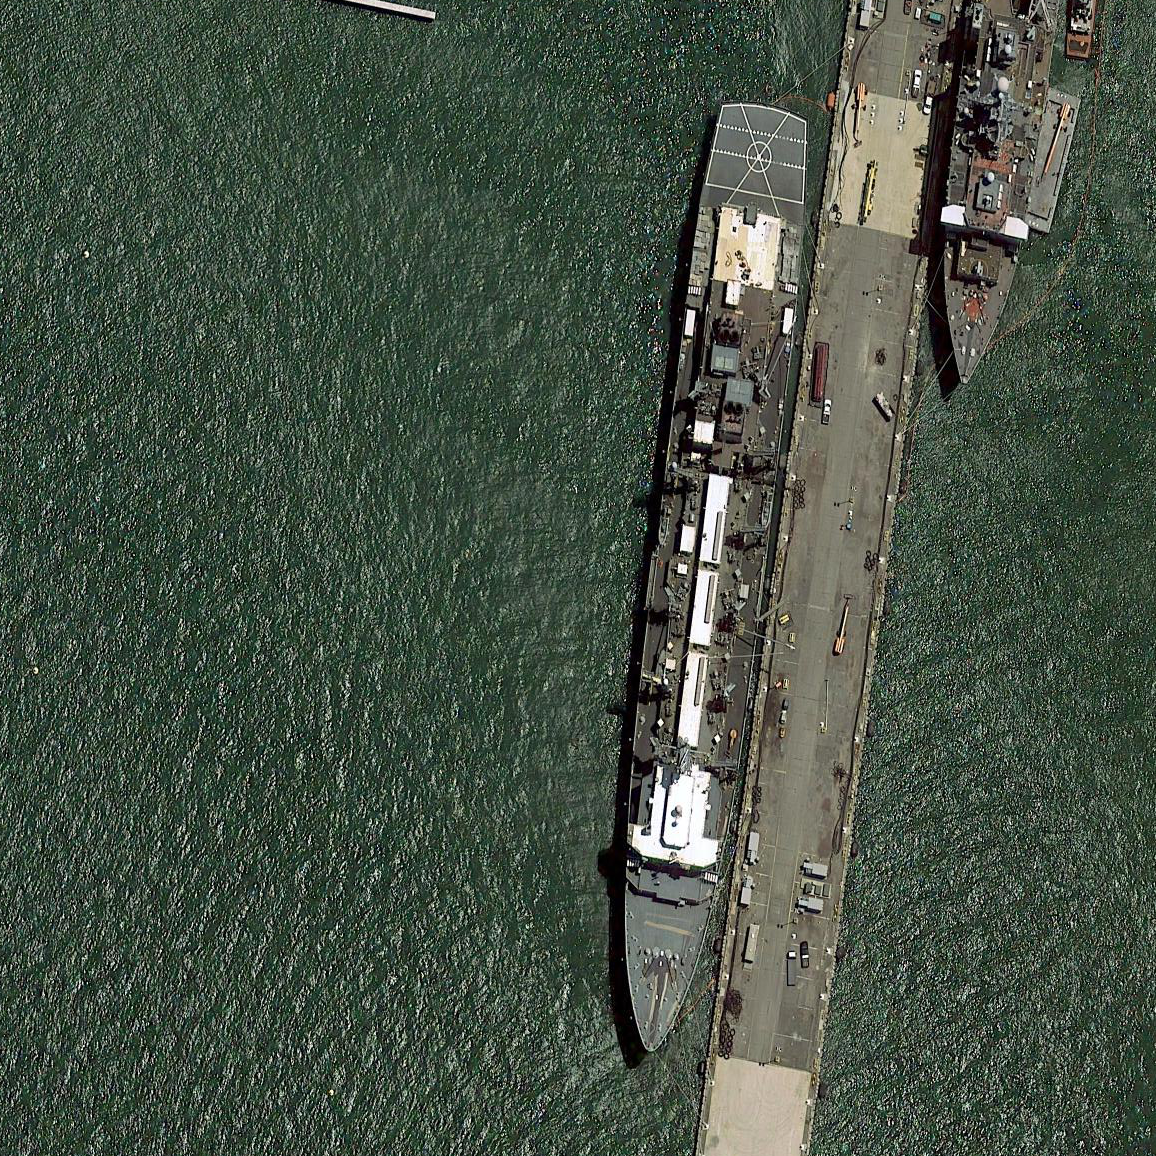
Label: Sacramento-class_support_ship